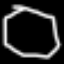
Label: octagon